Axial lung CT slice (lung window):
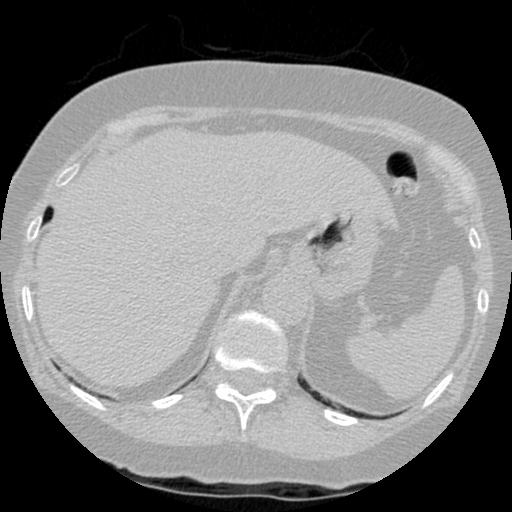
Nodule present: no